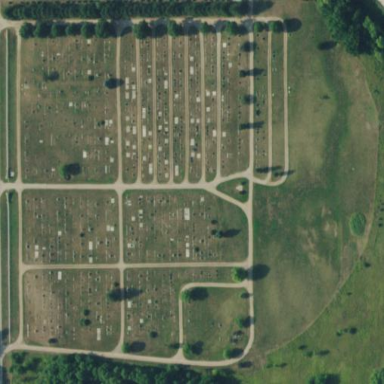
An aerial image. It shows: Cemetery.